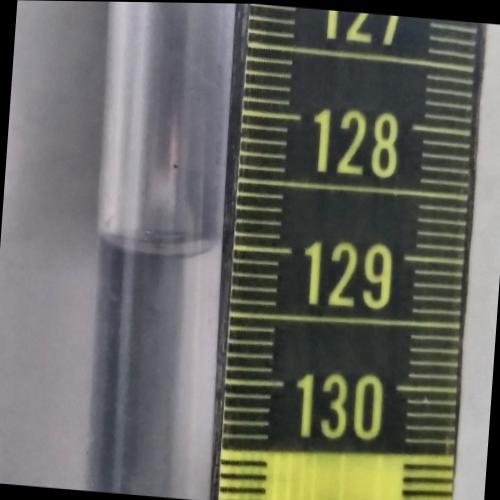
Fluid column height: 129.0 cm